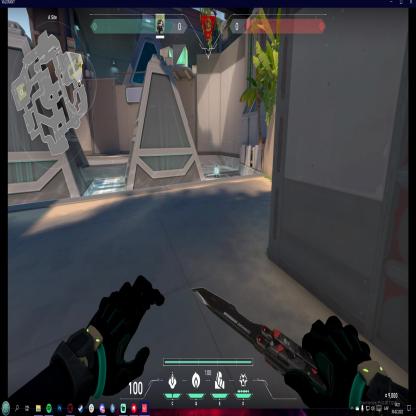
Label: planted spike